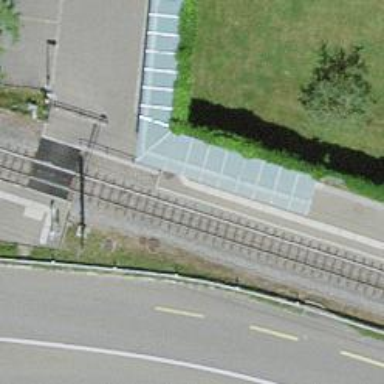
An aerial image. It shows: Stop position for public transport. It serves trams and light rail.